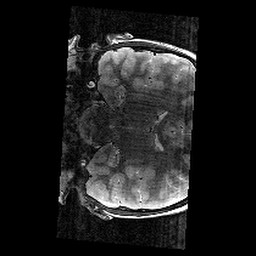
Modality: T2w
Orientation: coronal
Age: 9
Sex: male
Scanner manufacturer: siemens
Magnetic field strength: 3 T
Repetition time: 9.23 s
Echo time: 0.067 s